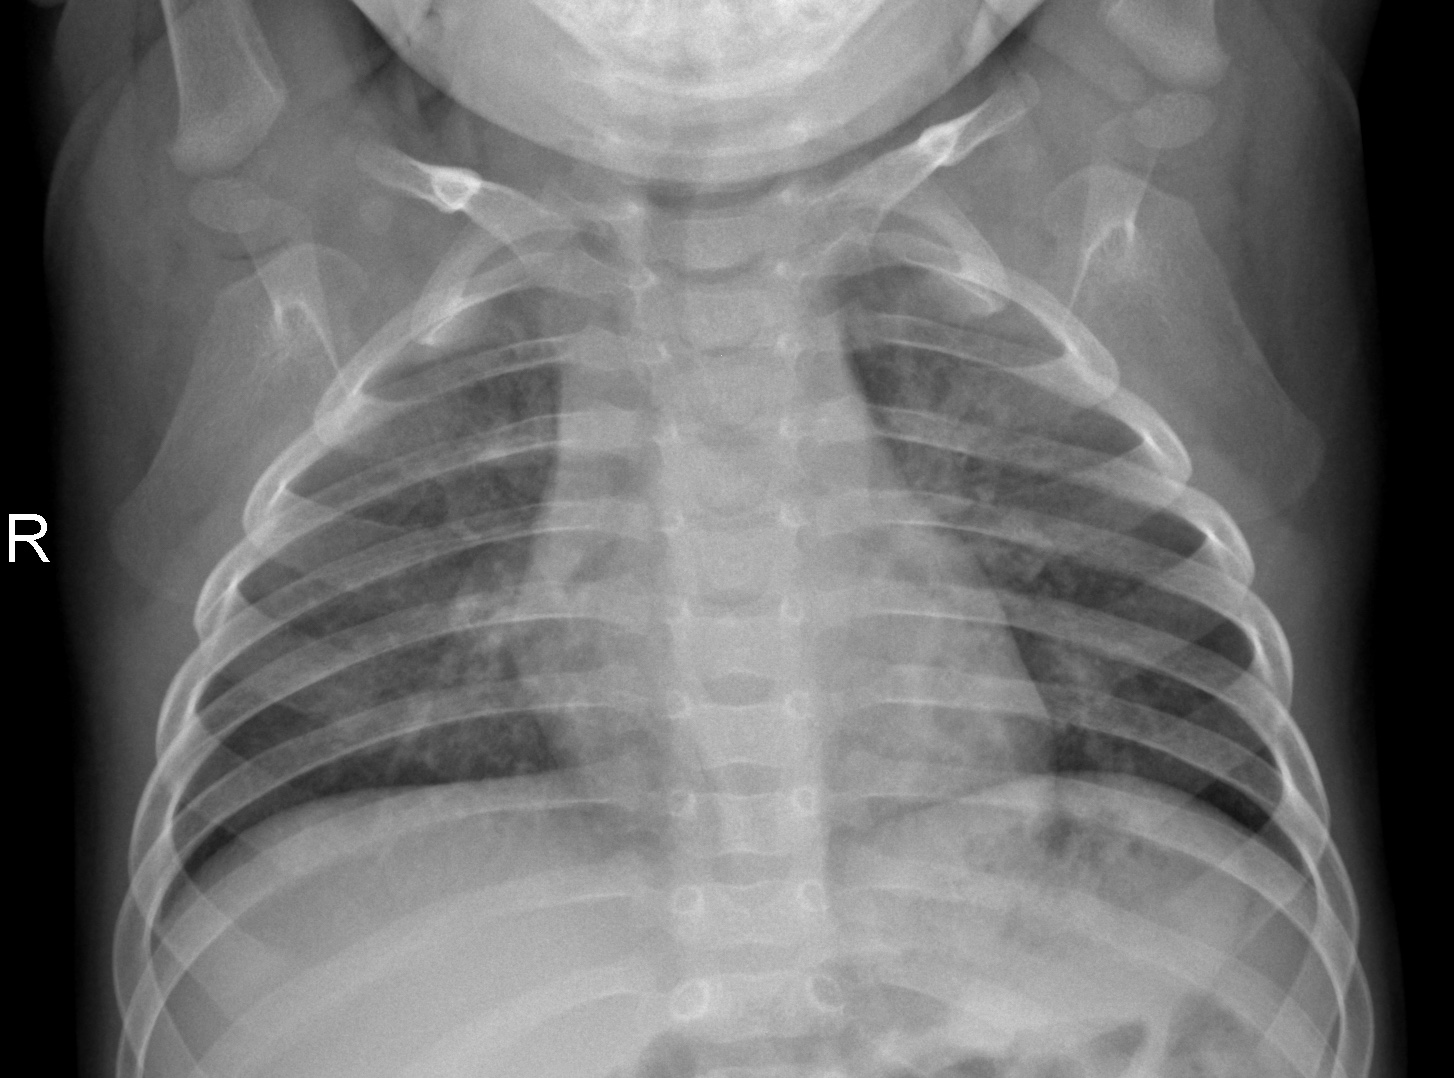
Diagnosis: NORMAL